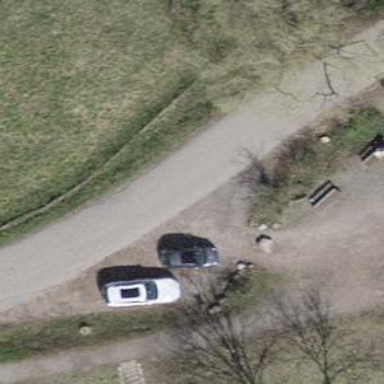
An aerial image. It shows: Street-side unpaved parking area.